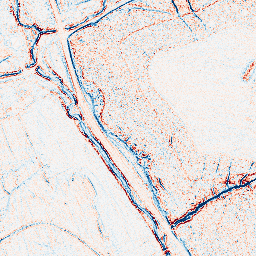
Category: edge_preserving
Decomposition family: bilateral
Decomposition parameters: d: 5
sigma_color: 150
sigma_space: 100
Upsampling method: lanczos
Upsampling parameters: scale: 4
Upsampling scale: 4